Aerial crown-view tile of a tropical tree (Barro Colorado Island, Panama), acquired 20250818:
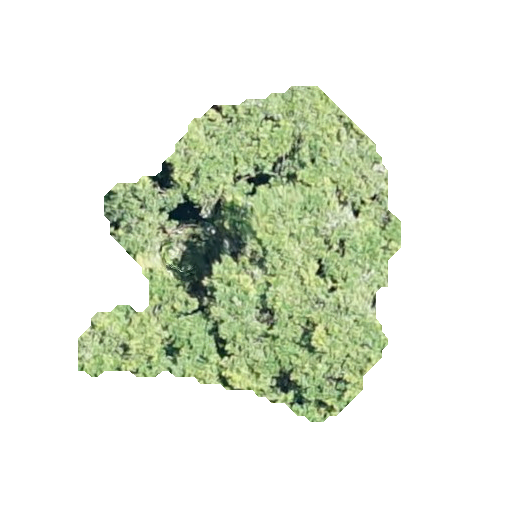
Species: Guapira myrtiflora
GBIF accepted scientific name: Guapira myrtiflora
Crown area: 103.234 m²